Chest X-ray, AP view. Patient: 59 years old, sex M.
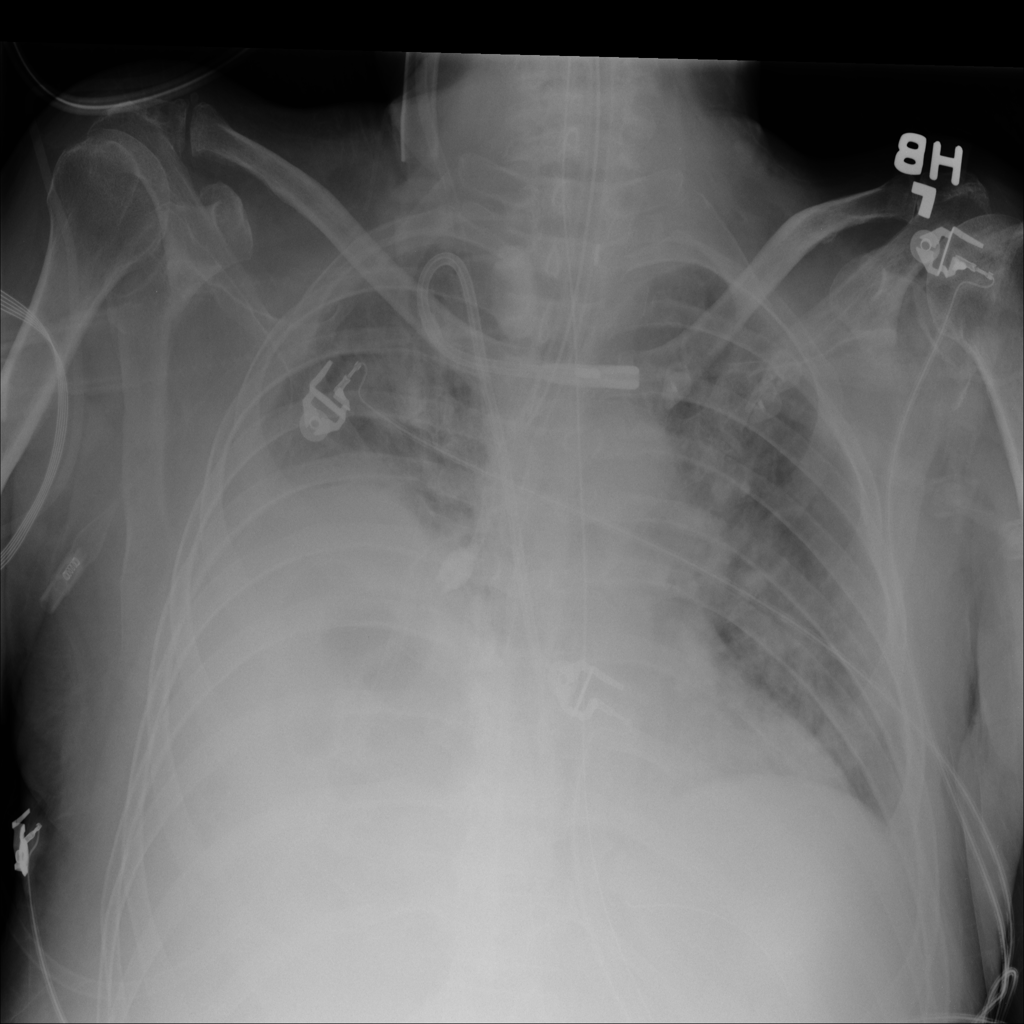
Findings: No Finding